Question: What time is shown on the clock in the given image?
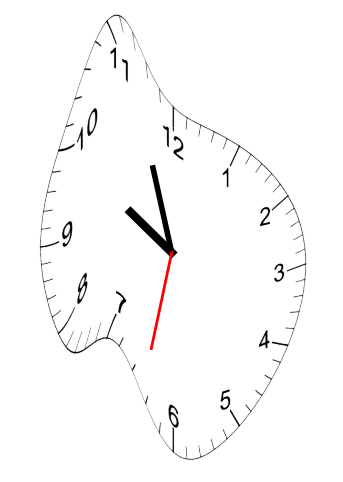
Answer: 09:56:32